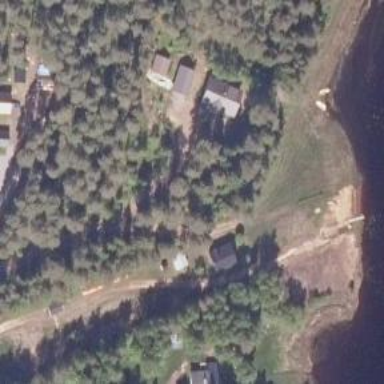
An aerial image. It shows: Driveway leading to service road.